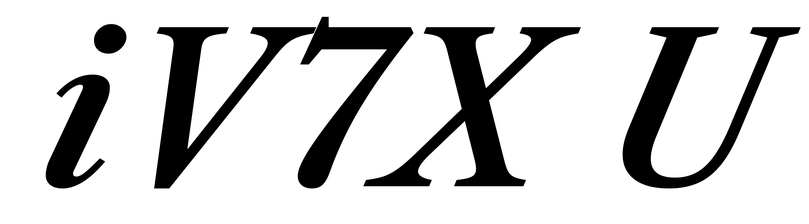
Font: LibreCaslonText-Italic_SemiBold_Italic